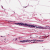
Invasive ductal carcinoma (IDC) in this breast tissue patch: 0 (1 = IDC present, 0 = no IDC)